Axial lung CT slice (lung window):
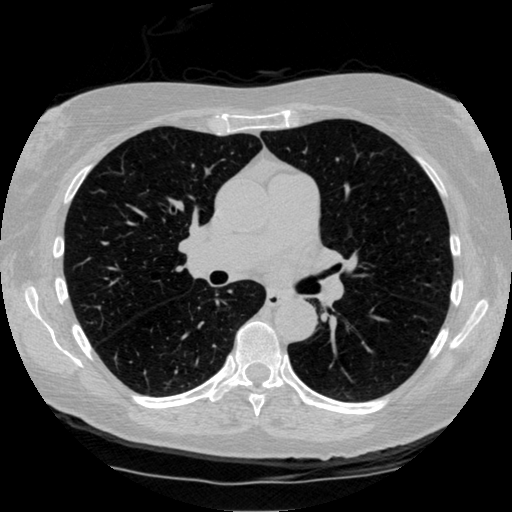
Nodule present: no